Question: Please help me find a universal way to place text at a constant distance from the right side of the plot area as illustrated below. Since the plot area is narrower on the right, unfortunately, the current placement calculation positions the text too far to the left. Note the text is right-aligned.
My last idea: If we knew the distance in centimeters between say x=1 and x=2, we could calculate the position easily. Unfortunately, it's apparently <URL> to get that distance.
FYI: I am not looking to label the lines.

<URL>
'''
library(ggplot2)
library(reshape)
library(gridExtra)
df = data.frame(x =(1:3),One=c(12, 8, 13),Two=c(13, 7, 11),Three=c(11, 9, 11))
df.melt = melt(df, id.vars="x")
xmax = max(df.melt$x); xmin = min(df.melt$x)
ymax = max(df.melt$value); ymin = min(df.melt$value)
dfa = data.frame(x=(xmax-xmin)*1.15+xmin, y=c(11,12,13.5), ann=c("10.1|","1.1|","Texttexttext|"))
dfa.melt = melt(dfa, id.vars=c("x","ann"))
p = ggplot() +
geom_line(data=df.melt, aes(x=x, y=value, color=variable), show_guide=F) +
geom_text(data=dfa.melt, aes(x=x, y=value, hjust = 1, label=ann), size=3) +
coord_cartesian(xlim=c(xmin,xmax), ylim=c(ymin,ymax))
p1 = p + theme(plot.margin=unit(c(1,3,0,0),"cm"), axis.text.y=element_text(size=10))
p2 = p + theme(plot.margin=unit(c(1,3,0,3),"cm"), axis.text.y=element_text(size=35))
p1c <- ggplot_gtable(ggplot_build(p1))
p1c$layout$clip[p1c$layout$name=="panel"] <- "off"
p2c <- ggplot_gtable(ggplot_build(p2))
p2c$layout$clip[p2c$layout$name=="panel"] <- "off"
grid.arrange(p1c, p2c, ncol=2)
'''
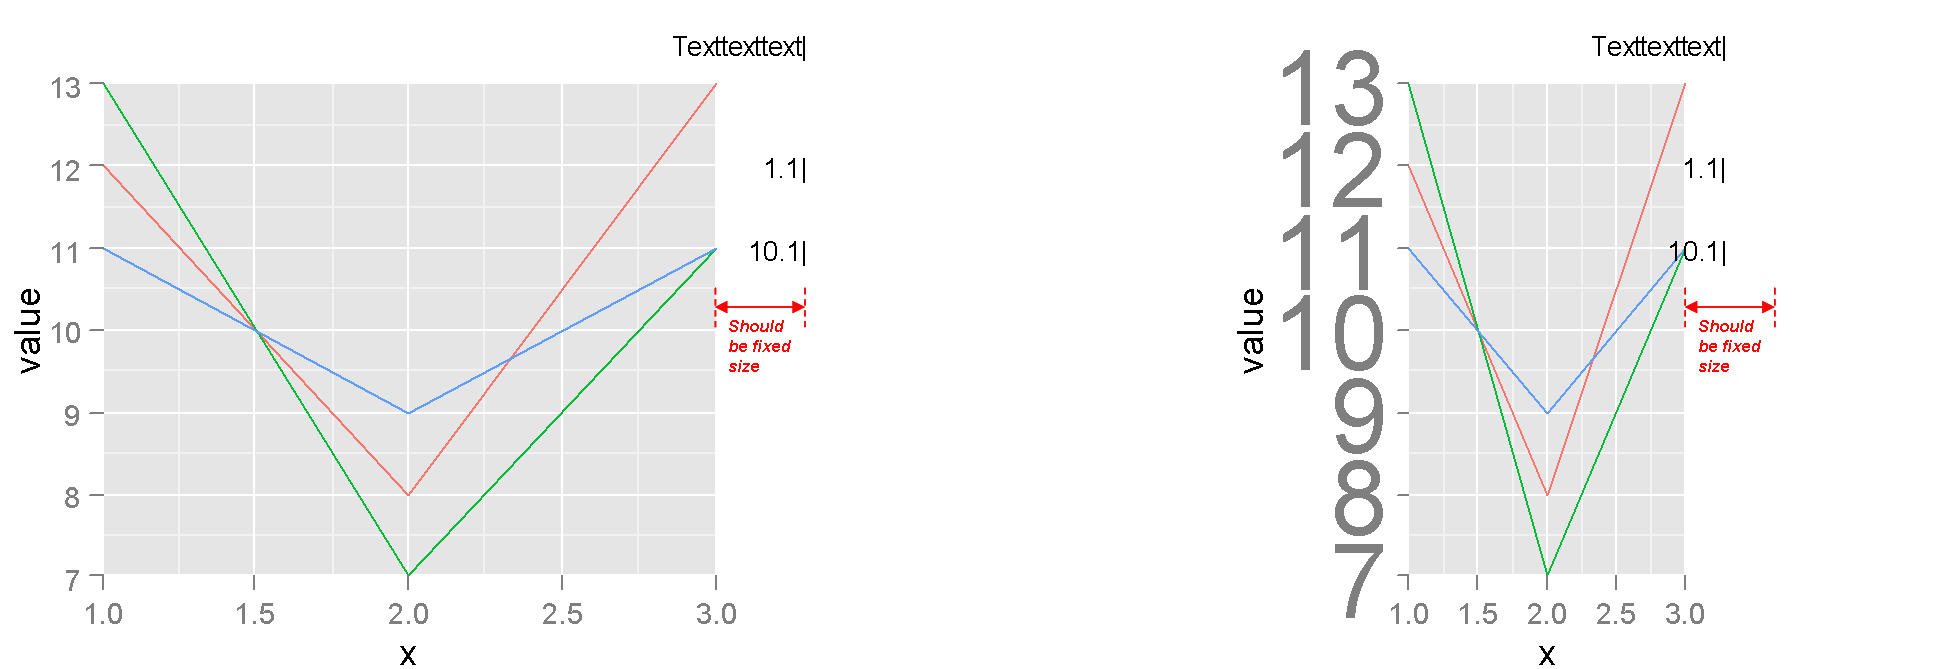
Answer: Because everything is named, it is possible to access
any component of the plot using the
functions.
The problem is ggplot2 creates many viewports and grobs when it draws a plot. So it is is not easy to make changes to this plot.
I notice also that the name of grobs and viewports changes for each new execution of the plot. So I tried to get viewports by some criteria (here depth = 4)
'''
#Get the viewports:
scene.vps <- grid.ls(viewports=T,grobs=F)
scene.flat <- as.data.frame(do.call('cbind',scene.vps))
vps <- subset(scene.flat ,vpDepth == '4')$name[1:2]
vps <- as.character(vps)
# modify the plot by grid.text
depth <- downViewport(vps[1])
grid.text("1.1|",x=unit(1, "npc") - unit(1, "mm"),
y=unit(1, "npc") - unit(20, "mm"),
just=c("right", "top"))
grid.text("10.1|",x=unit(1, "npc") - unit(1, "mm"),
y=unit(1, "npc") - unit(60, "mm"),
just=c("right", "top"))
grid.text("Texttexttext|",x=unit(1, "npc") - unit(10, "mm"),
y=unit(1, "npc") -unit(2,'mm'),
just=c("right", "top"))
upViewport(depth) # come back to the root viewport
depth <- downViewport(vps[2])
grid.text(...
'''